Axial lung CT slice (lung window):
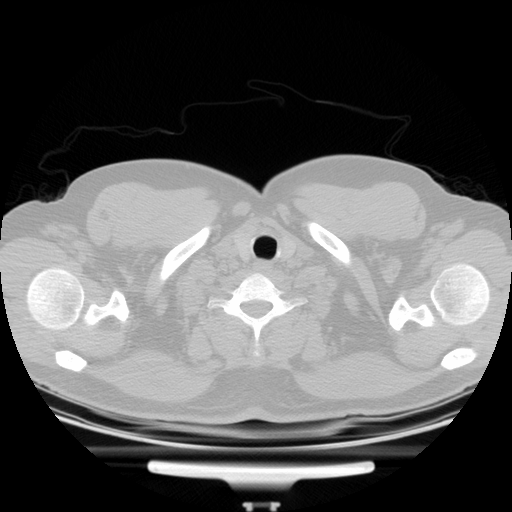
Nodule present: no